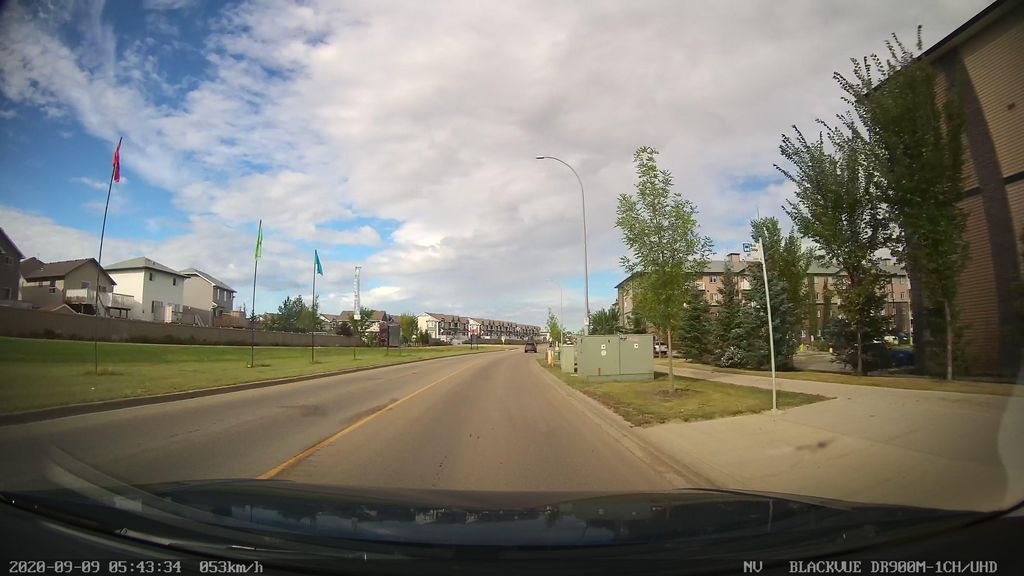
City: edmonton